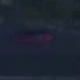
Vehicle type: Car